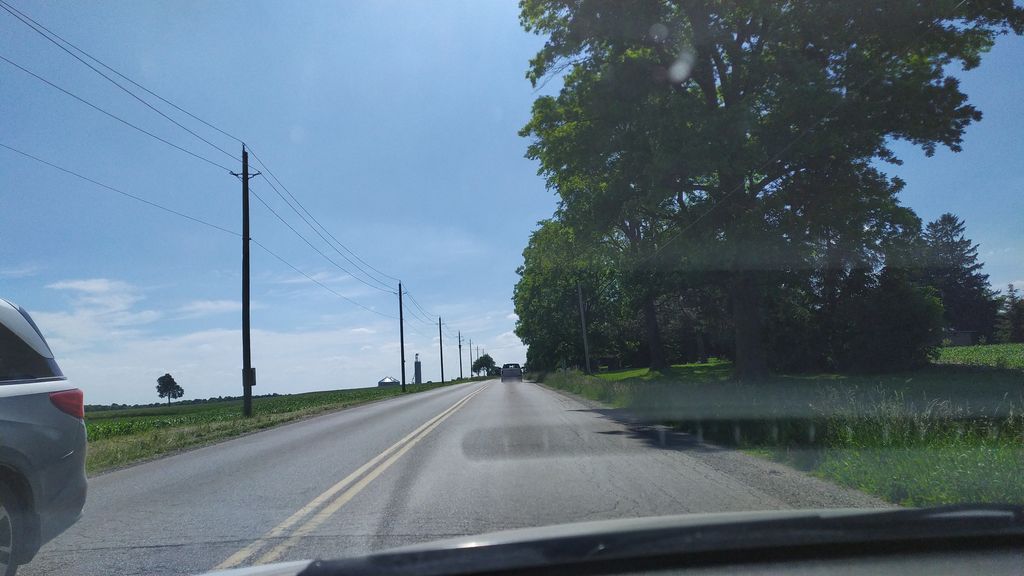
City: kitchener-waterloo